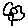
Label: flower